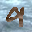
Label: 9